Question: I want to be able to overlay a semi-transparent PNG with a single colour using an arbitrary blending and keep the alpha.
I'm aware of this solution:
<URL>
Unfortunately, DestinationIn / SourceOut / Mask all display noticeable visual artefacts in the alpha regions. This is especially noticeable when layering graphics:

Aside from using Core Graphics, I've tried CoreImage, which does not display any artefacts in CIMultiplyCompositing, but has no corresponding filter for the other Core Graphics blend modes (such as Screen and Overlay)
I've also worked with <URL> but encountered the same visual artefacts, although this appears to be a bug in the library.
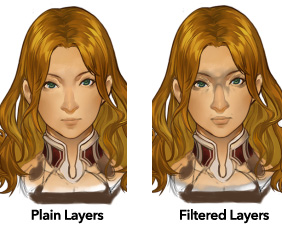
Answer: I found and fixed the bug in GPUImage which was causing the problems. I then manually implemented all the blendings as shaders.